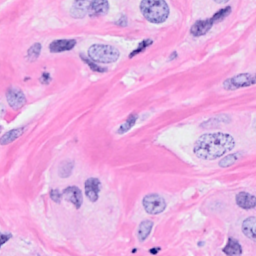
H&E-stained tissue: Breast